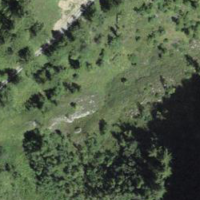
EUNIS habitat code: 43
Species observed at this site:
Lotus corniculatus